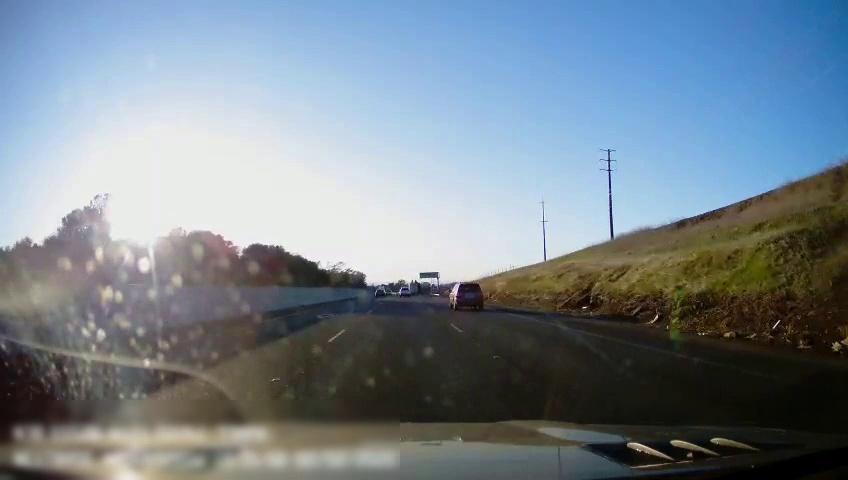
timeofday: Day
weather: Sunny
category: Drivable Space
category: Vehicles | Car
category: Vehicles | Car
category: Vehicles | SUV
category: Vehicles | Other LV
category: Lanes | Alternate Lane
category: Lanes | Current Lane
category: Lanes | Current Lane
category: Lanes | Alternate Lane
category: Traffic | Signs